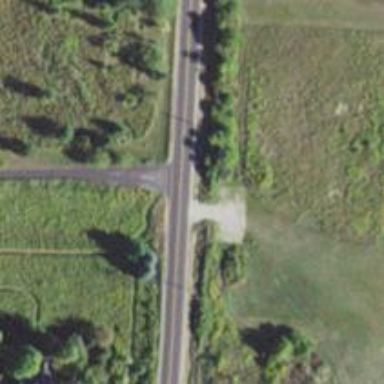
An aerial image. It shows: Tertiary road.